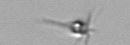
Label: Calciopappus